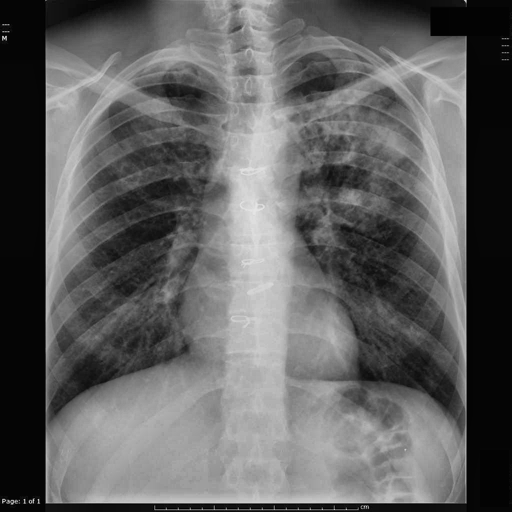
Finding: TUBERCULOSIS